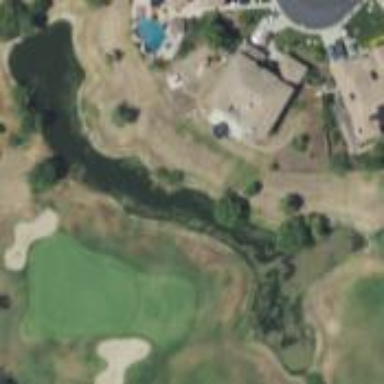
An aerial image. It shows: Picturesque scene of golf course with lateral water hazard.